Chest X-ray:
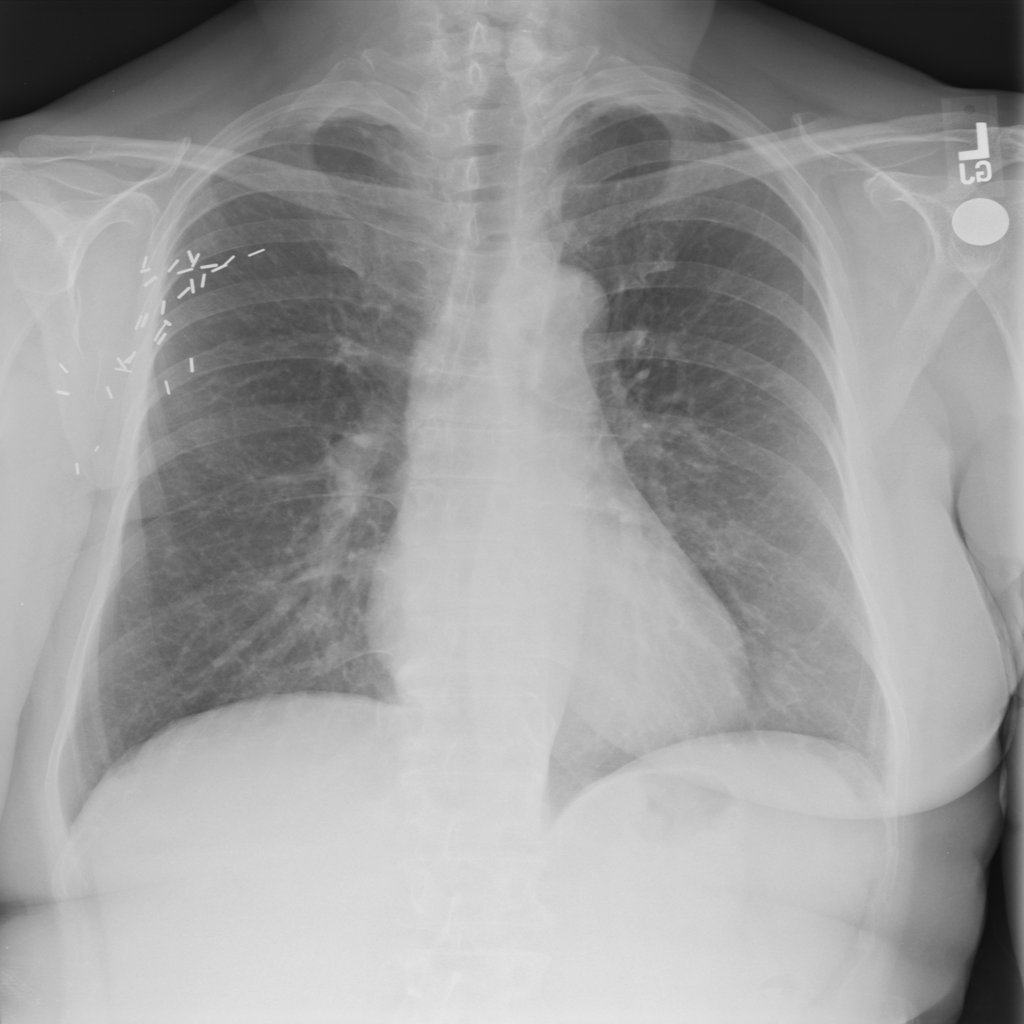
No abnormal finding: yes